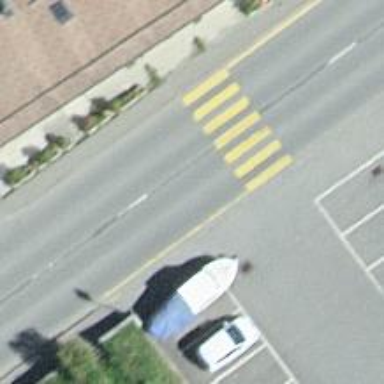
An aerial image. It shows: Marked crossing on the road.